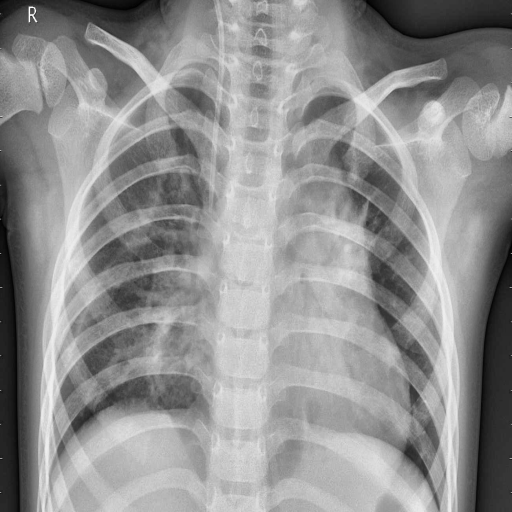
Finding: PNEUMONIA